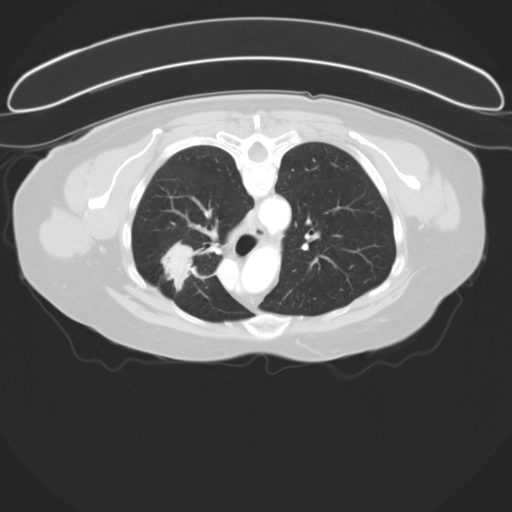
Survival: Long